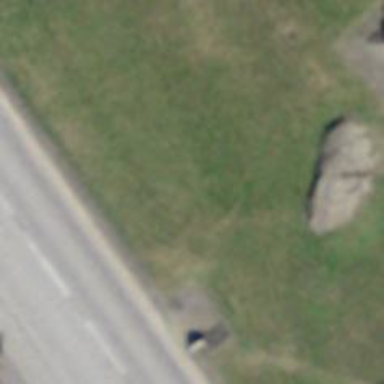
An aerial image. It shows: Rock steps along the road.